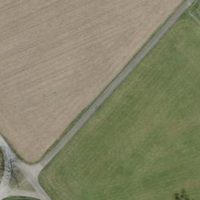
EUNIS habitat code: 52
Species observed at this site:
Pseudochorthippus parallelus
Chorthippus albomarginatus